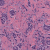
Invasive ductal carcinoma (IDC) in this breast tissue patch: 1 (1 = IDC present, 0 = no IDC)